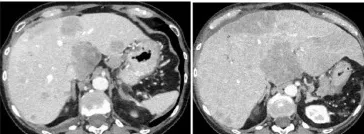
Follow-up CT scans showing tumor progression with hepatic and pancreatic metastases. CT scan nine months after the end of chemotherapy at a time when tolvaptan was not effective anymore.
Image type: radiology (ct)